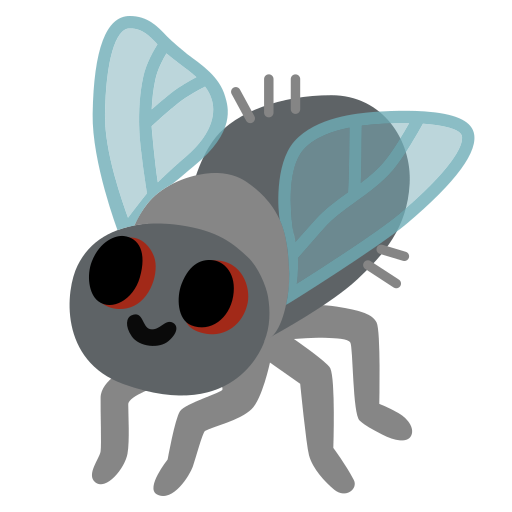
Emoji: 🪰